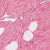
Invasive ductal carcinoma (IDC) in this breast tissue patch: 0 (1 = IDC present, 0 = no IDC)